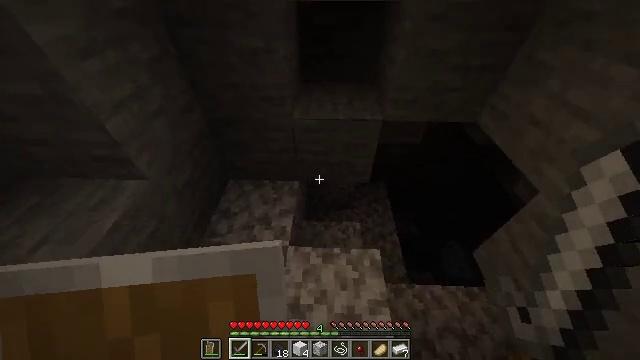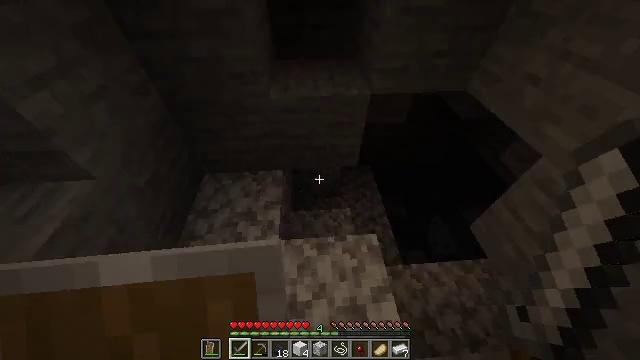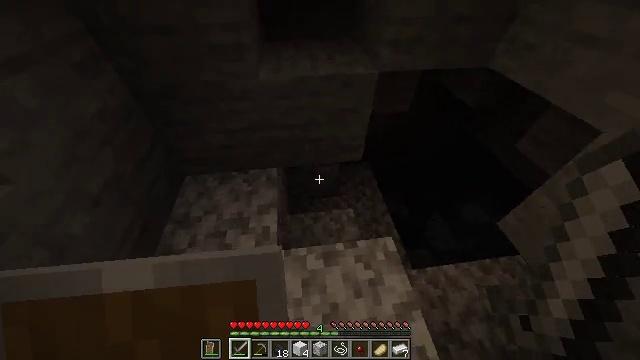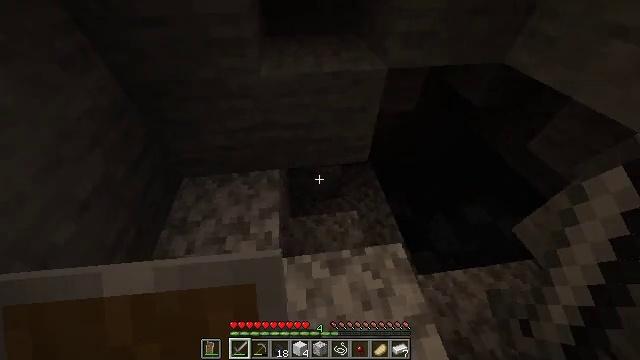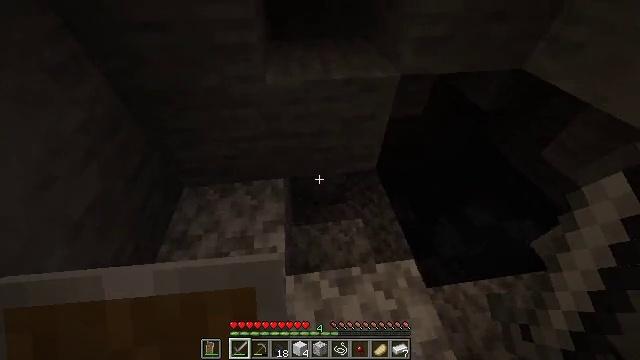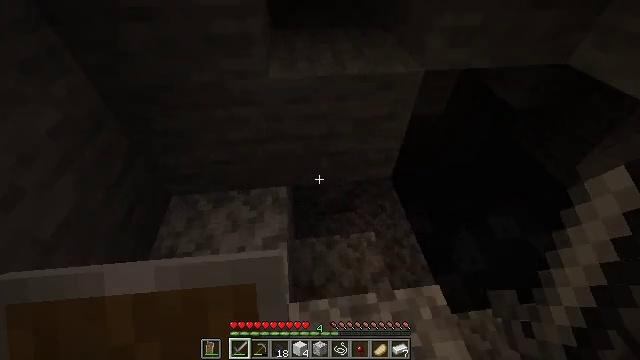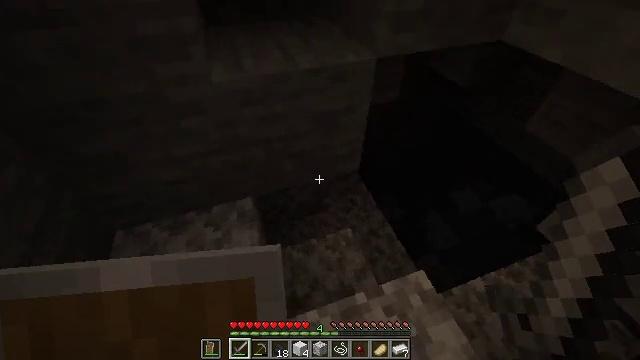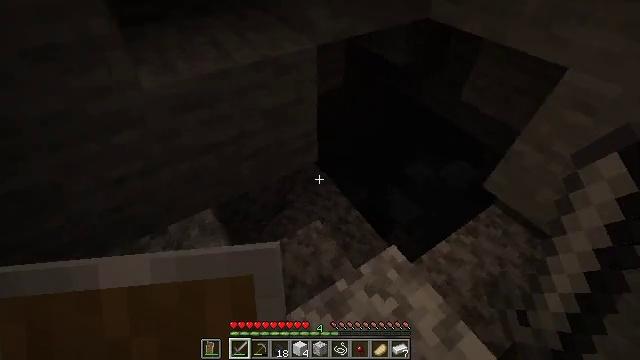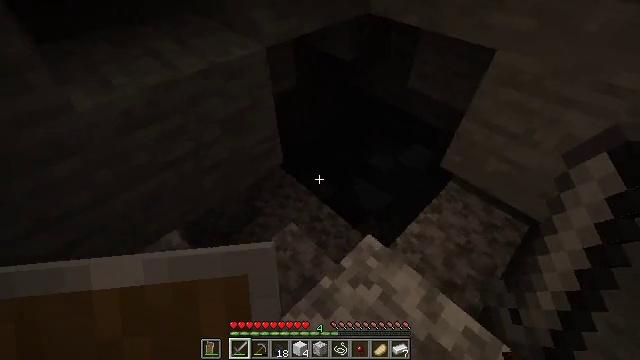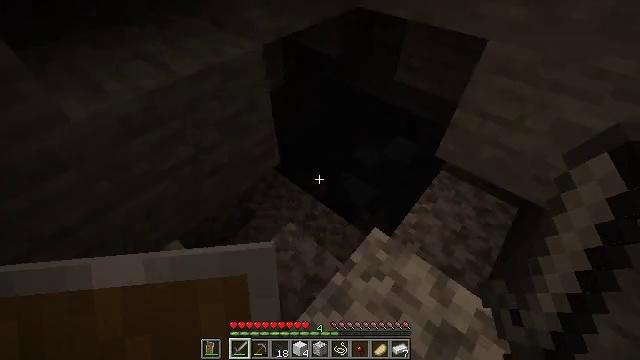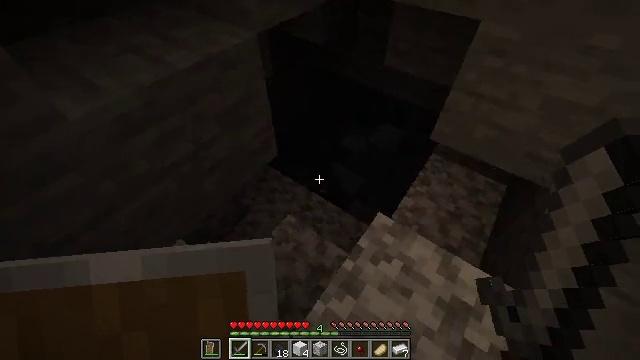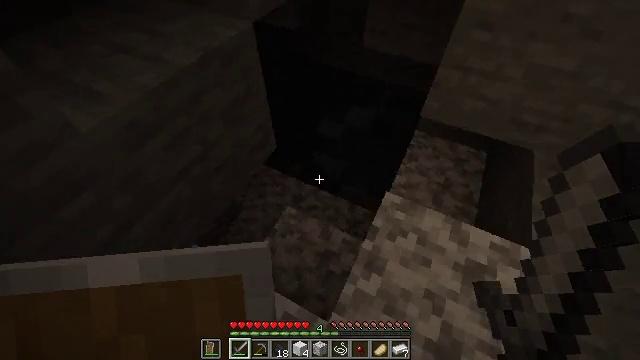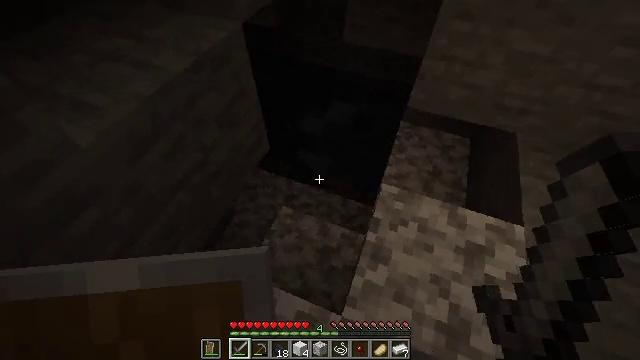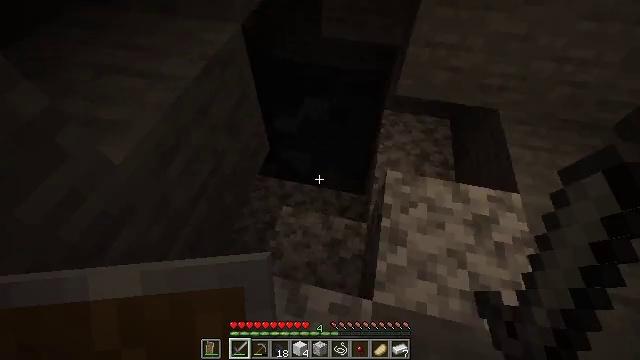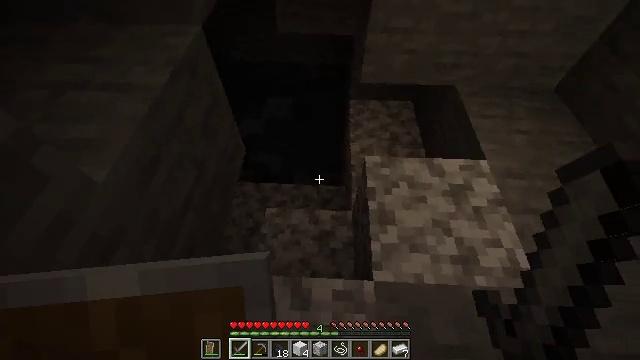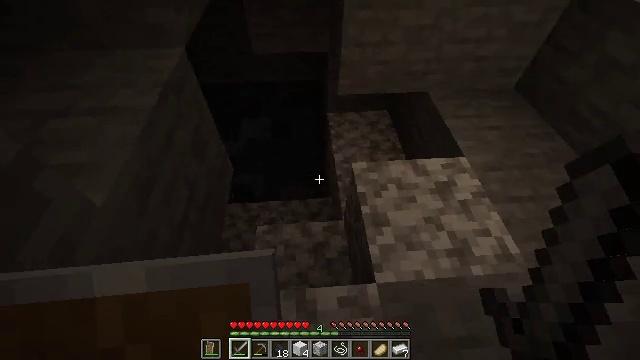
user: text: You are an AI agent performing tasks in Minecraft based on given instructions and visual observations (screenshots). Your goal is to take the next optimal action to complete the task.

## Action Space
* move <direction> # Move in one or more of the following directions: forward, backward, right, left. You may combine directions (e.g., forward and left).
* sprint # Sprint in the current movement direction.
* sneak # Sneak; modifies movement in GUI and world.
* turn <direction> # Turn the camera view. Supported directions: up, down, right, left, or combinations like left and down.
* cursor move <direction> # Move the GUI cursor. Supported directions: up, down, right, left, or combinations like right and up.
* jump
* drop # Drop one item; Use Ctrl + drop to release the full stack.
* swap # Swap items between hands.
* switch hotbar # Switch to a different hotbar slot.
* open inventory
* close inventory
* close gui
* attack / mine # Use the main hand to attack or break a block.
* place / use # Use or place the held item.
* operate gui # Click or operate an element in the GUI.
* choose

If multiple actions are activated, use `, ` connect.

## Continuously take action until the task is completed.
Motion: motion action
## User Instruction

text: Craft a cooked porkchop.
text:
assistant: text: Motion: move forward, sprint, turn right and down
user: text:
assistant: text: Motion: move forward, turn right
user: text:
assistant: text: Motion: no_op
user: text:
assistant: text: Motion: no_op
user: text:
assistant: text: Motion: no_op
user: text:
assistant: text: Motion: turn right
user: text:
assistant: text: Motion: turn right and down
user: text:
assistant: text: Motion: move left, turn right
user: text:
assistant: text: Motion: move left, turn right
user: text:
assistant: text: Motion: move left, turn right and down
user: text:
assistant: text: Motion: move left, turn right and down
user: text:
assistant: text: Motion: move left, turn right
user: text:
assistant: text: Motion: turn right
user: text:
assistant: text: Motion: turn right
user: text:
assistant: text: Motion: turn right and up
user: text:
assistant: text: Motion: turn up
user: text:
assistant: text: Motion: no_op
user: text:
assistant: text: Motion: no_op
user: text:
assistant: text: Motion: move back, turn right and up
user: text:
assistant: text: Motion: move back, turn right and up
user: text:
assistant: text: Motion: move back, turn right and up
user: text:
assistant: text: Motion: move back, turn right and up
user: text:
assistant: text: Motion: move back, turn right and up
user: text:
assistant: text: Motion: turn right and up
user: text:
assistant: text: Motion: turn right
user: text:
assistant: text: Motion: turn right
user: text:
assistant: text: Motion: move forward
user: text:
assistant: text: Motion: move forward, sprint
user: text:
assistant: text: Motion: move forward, sprint
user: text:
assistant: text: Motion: move forward, sprint